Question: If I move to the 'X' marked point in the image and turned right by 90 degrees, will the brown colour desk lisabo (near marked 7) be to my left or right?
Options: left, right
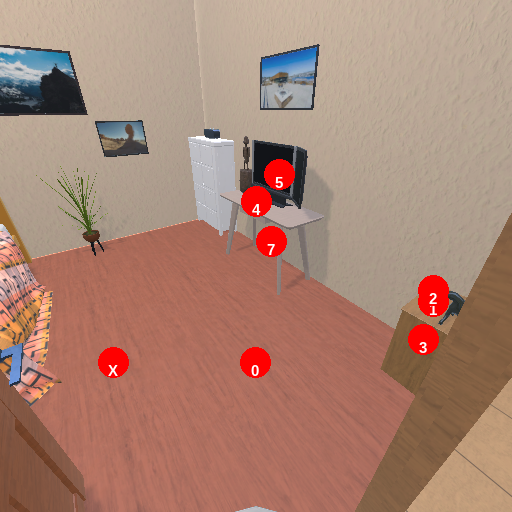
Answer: left